Question: Given the first 8 numbers in the nine-square grid, calculate the smallest positive integer such that the sum of this number plus all previous numbers is an integer multiple of 20
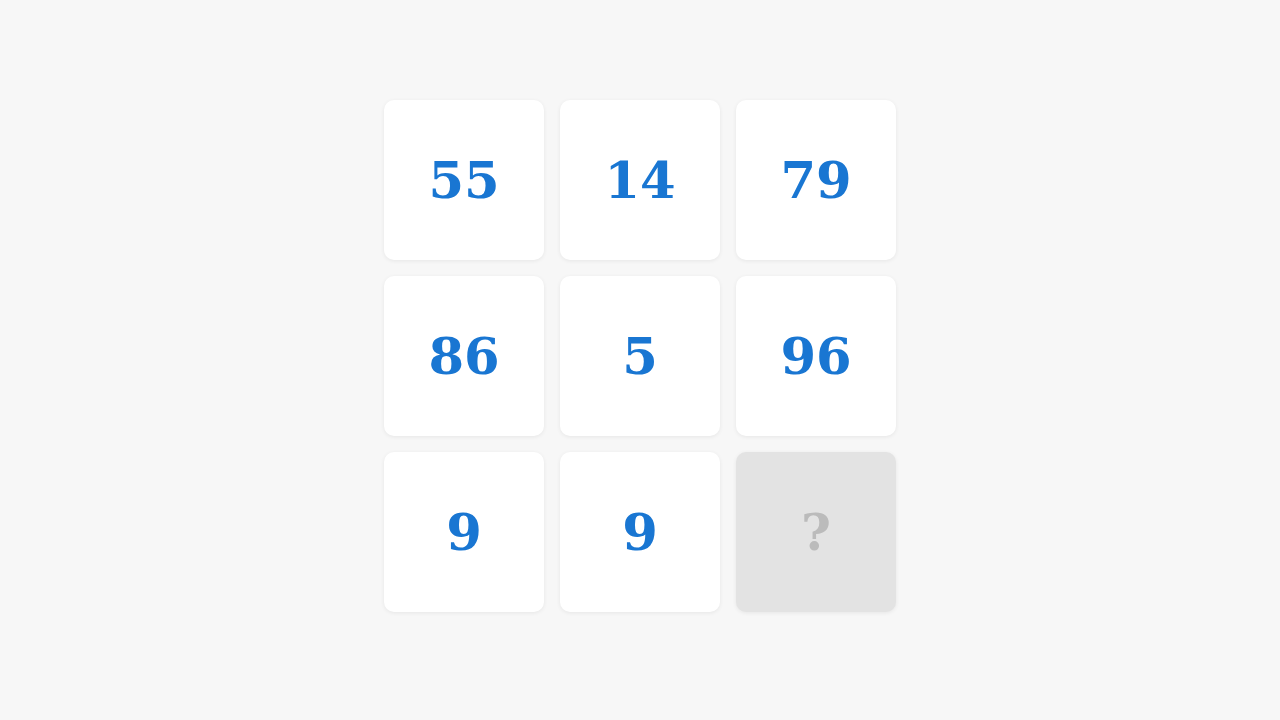
Answer: 7